Interaction volume radius: 5 \u00c5
Interaction volume height: 30 \u00c5
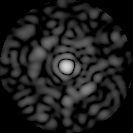
Disorder parameter: 0.805